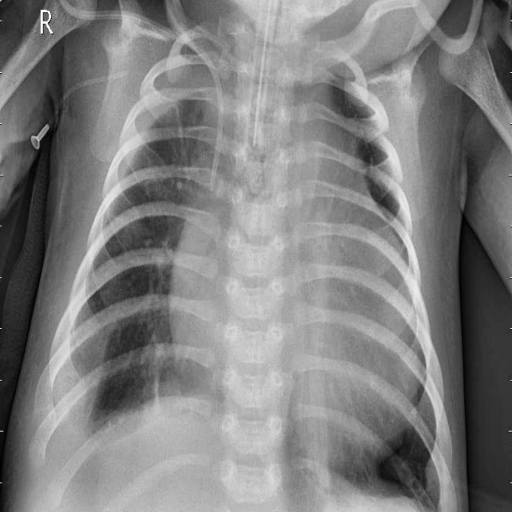
Finding: PNEUMONIA